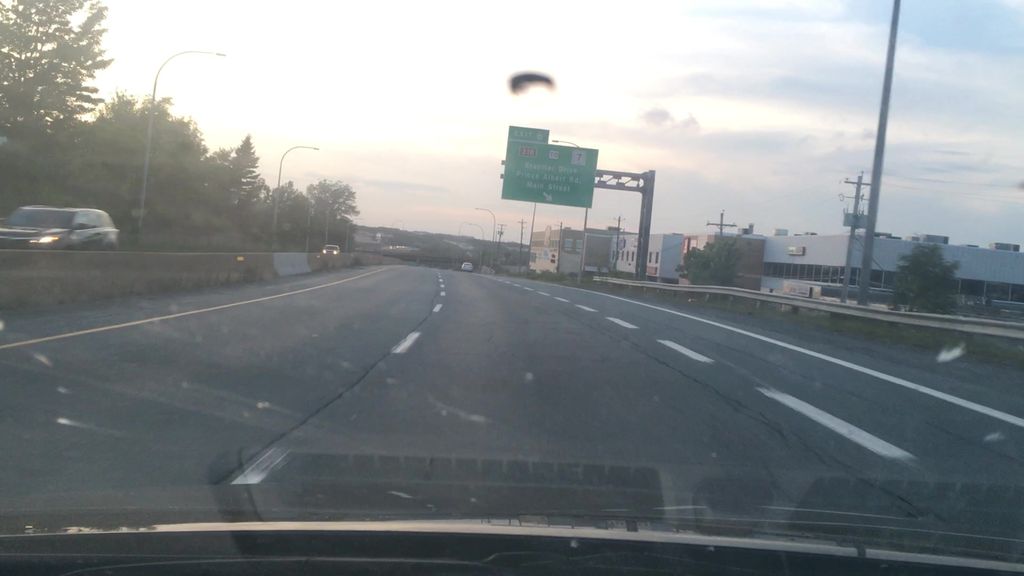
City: halifax